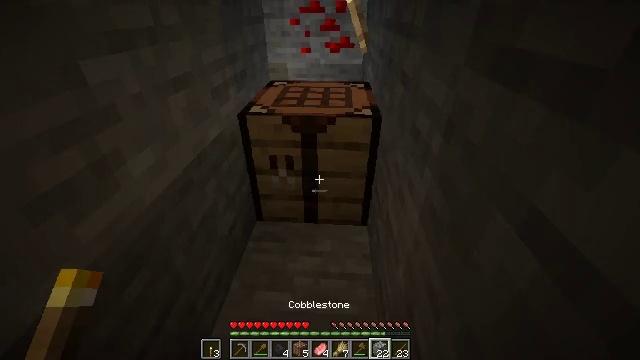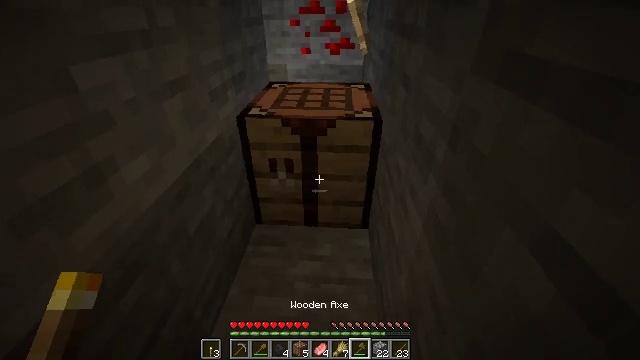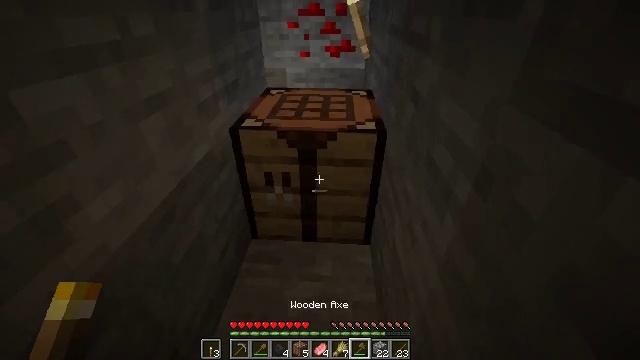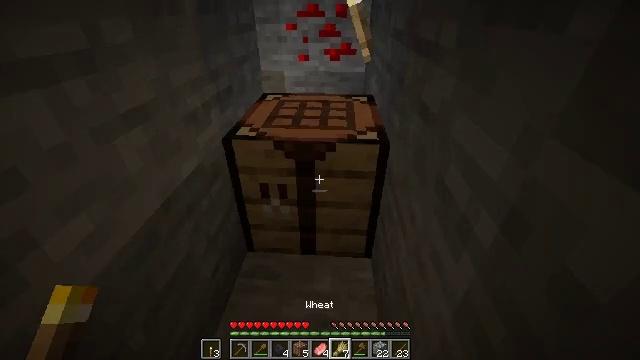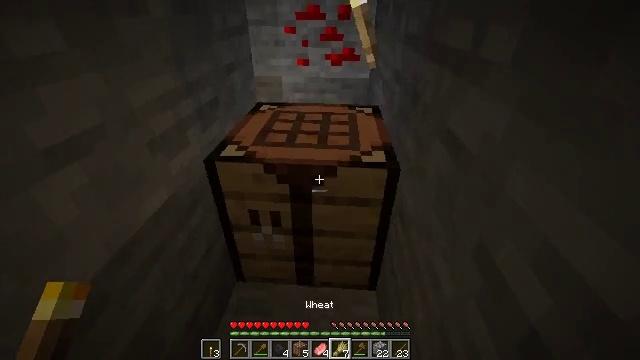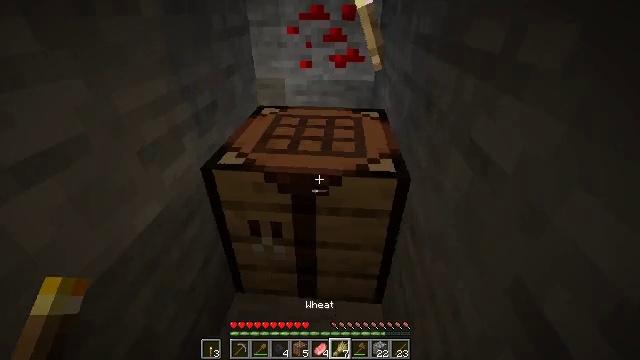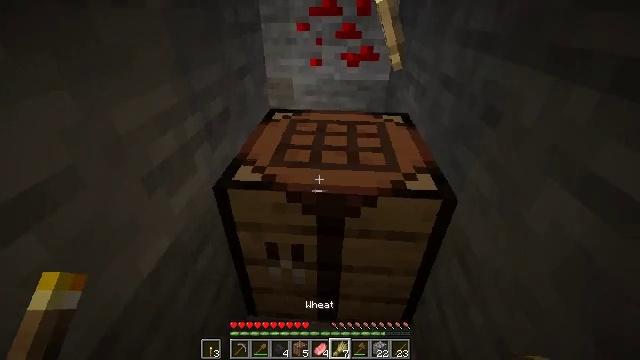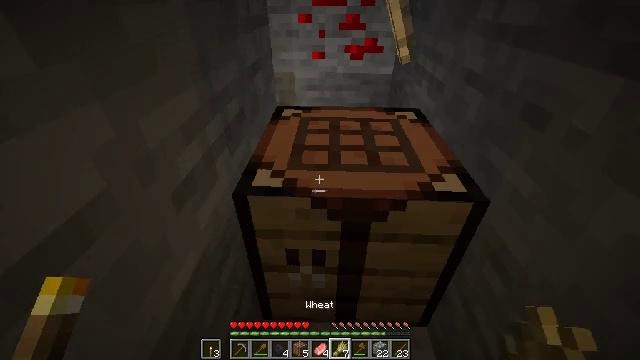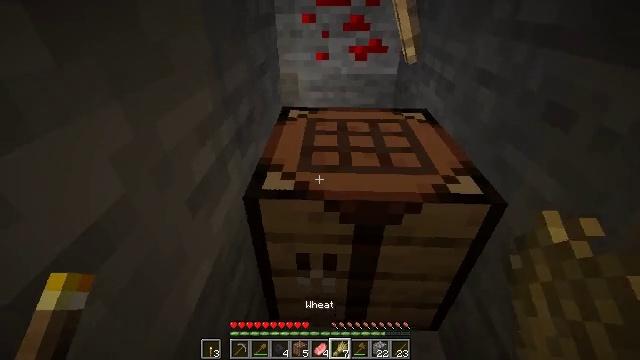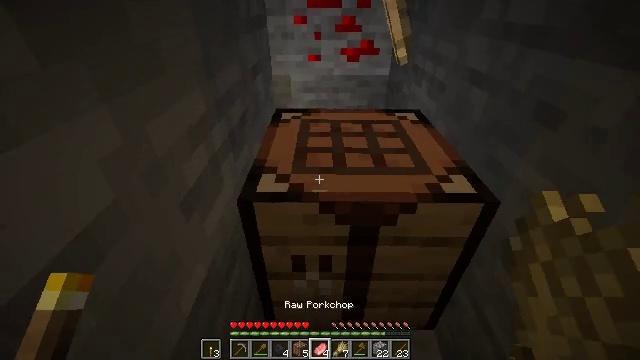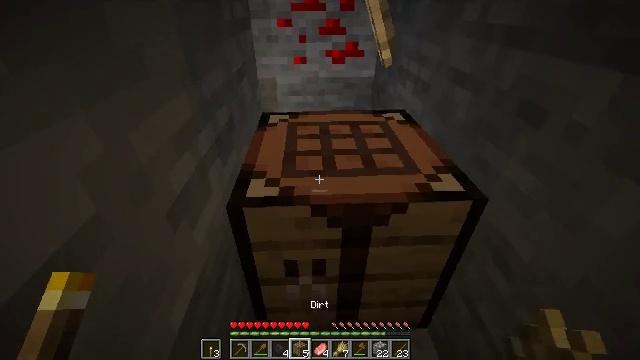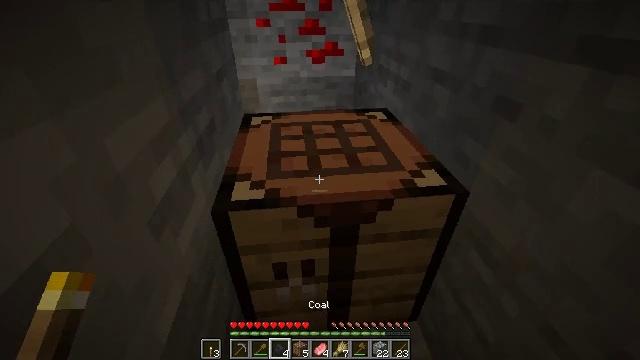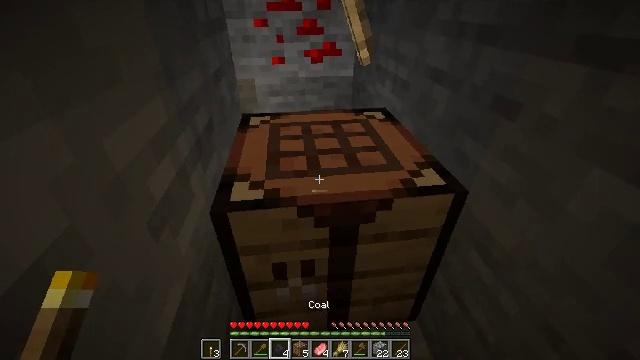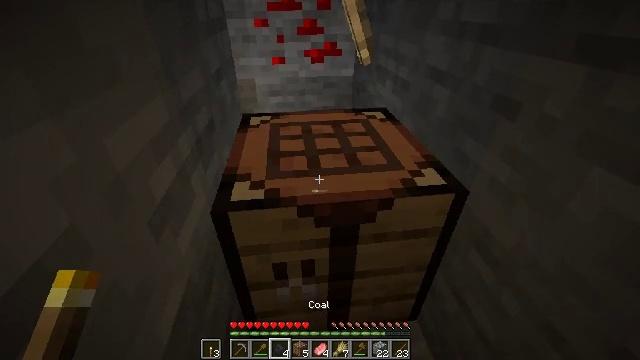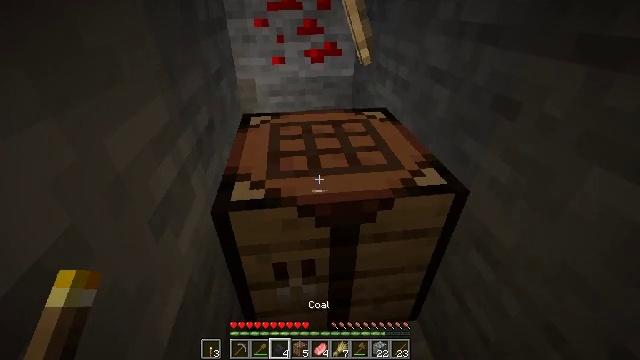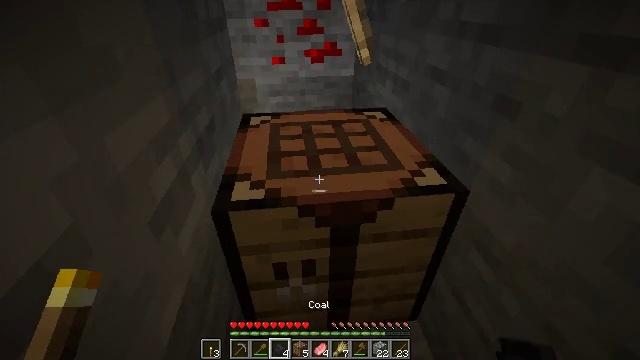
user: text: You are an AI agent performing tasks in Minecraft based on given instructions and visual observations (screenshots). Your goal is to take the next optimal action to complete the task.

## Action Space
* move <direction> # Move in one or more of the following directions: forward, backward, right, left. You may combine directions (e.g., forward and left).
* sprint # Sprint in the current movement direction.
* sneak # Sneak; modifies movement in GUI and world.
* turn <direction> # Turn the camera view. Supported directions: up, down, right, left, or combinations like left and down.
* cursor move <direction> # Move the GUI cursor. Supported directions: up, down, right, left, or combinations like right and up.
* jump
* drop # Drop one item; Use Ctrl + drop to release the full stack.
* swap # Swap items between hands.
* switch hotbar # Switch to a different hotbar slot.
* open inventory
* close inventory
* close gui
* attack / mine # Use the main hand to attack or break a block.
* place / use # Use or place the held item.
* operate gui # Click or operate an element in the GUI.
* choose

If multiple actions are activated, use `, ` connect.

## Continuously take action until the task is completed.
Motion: motion action
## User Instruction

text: Put back the crafting table.
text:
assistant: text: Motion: move forward
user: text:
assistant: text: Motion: move forward
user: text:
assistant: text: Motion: move forward
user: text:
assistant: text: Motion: move forward
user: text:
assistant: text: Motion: move forward and move left
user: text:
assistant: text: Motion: move left
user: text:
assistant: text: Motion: move left, turn right and down
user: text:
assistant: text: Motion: move left
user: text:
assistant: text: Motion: move left, turn right
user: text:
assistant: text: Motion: turn right
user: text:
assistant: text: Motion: turn right
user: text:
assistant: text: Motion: no_op
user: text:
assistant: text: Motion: no_op
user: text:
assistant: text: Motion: no_op
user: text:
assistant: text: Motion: no_op
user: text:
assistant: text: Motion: no_op
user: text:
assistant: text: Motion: no_op
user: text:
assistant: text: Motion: no_op
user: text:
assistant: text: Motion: no_op
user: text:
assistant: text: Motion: no_op
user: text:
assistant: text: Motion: no_op
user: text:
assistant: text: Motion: turn right
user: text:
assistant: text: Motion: no_op
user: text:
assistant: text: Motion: no_op
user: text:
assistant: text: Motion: no_op
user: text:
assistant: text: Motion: no_op
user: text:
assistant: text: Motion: no_op
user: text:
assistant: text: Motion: no_op
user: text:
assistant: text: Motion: no_op
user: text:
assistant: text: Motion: no_op